Field crop: maize
Growth stage: 2
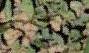
Species: convolvulus